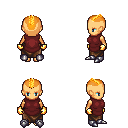
a pixel art fantasy rpg character, female body template, human, tanned skin, maroon tunic, robe skirt, light blonde short mohawk hairstyle, gold gloves, metal boots, four views (front, back, left, right), 2x2 character sprite sheet, small pixel art, hard edges, no anti-aliasing